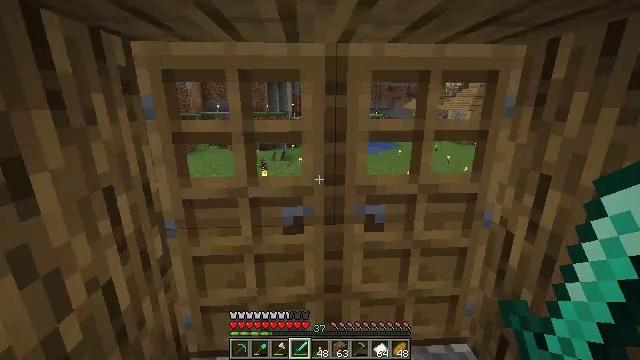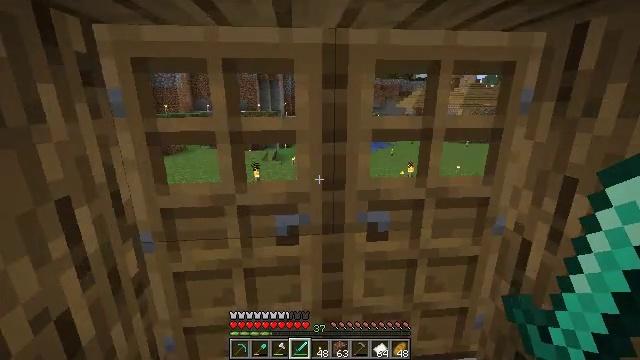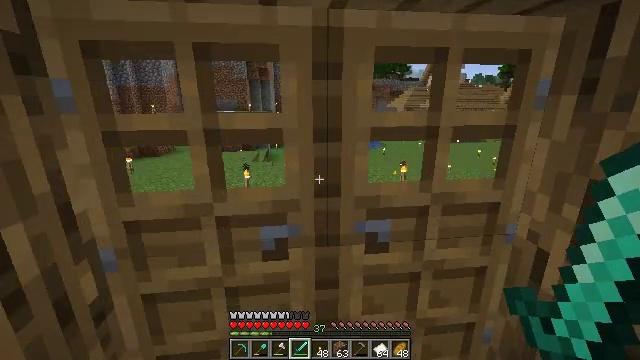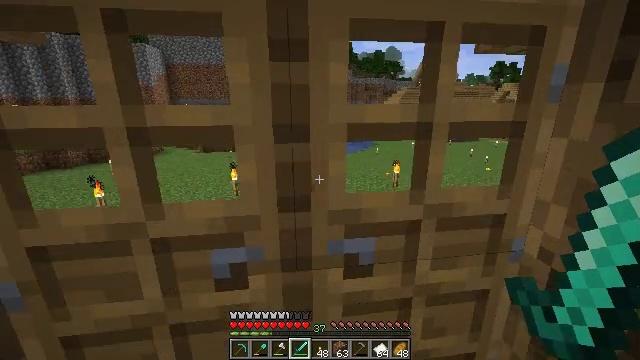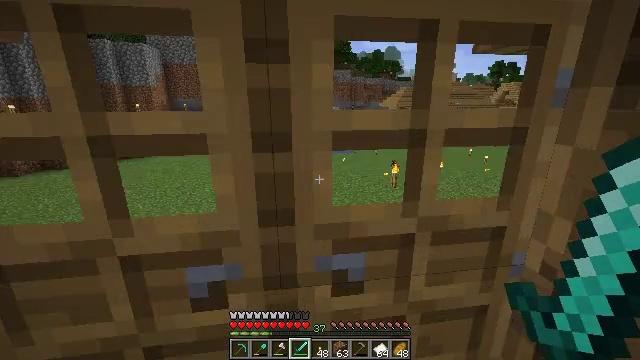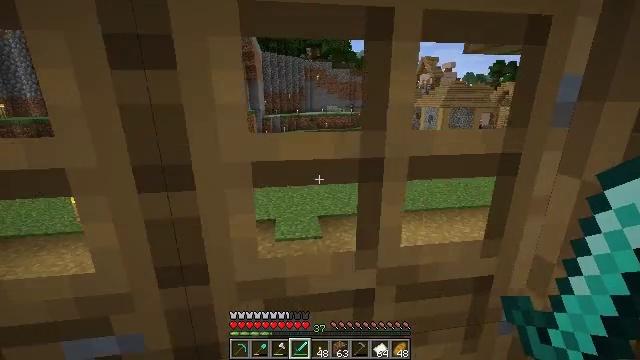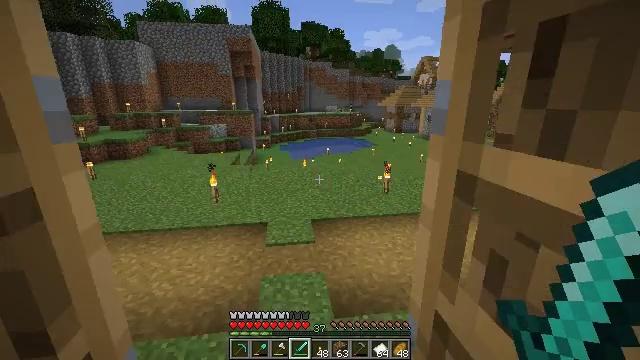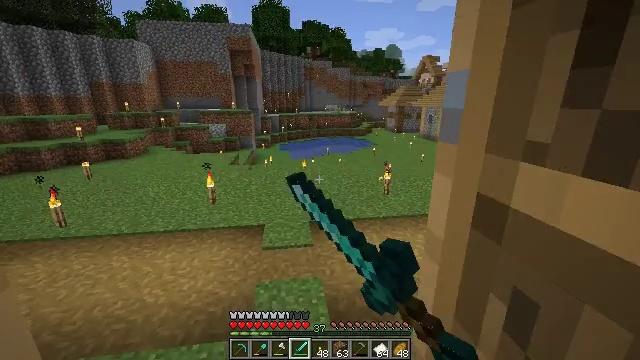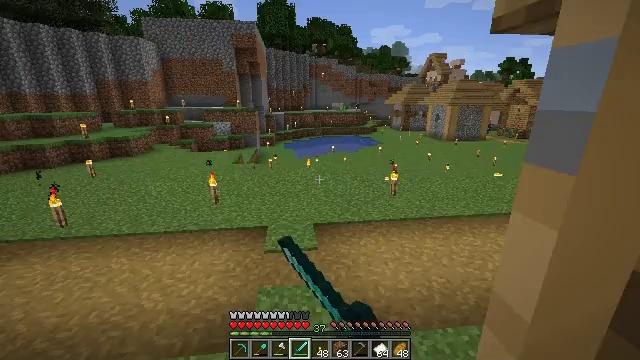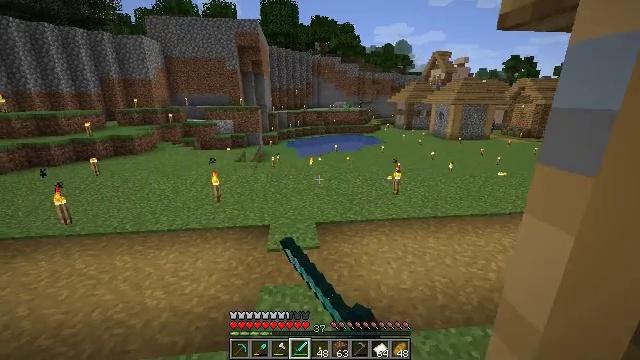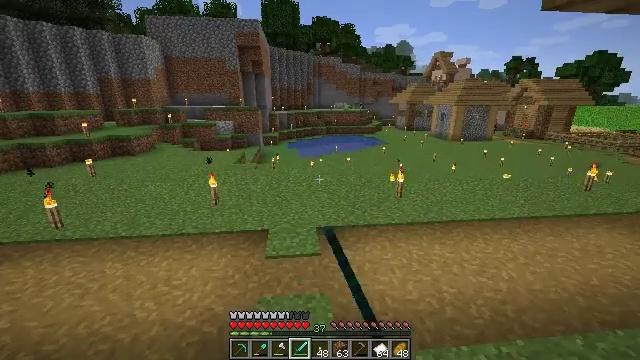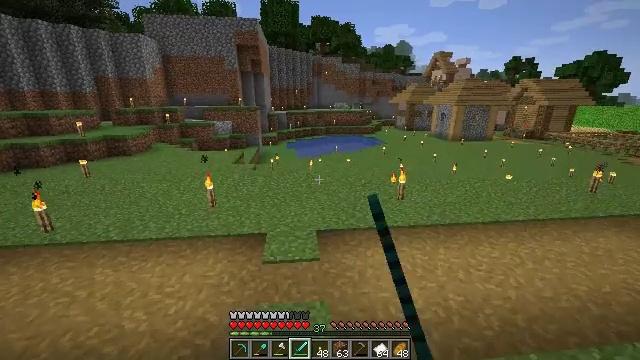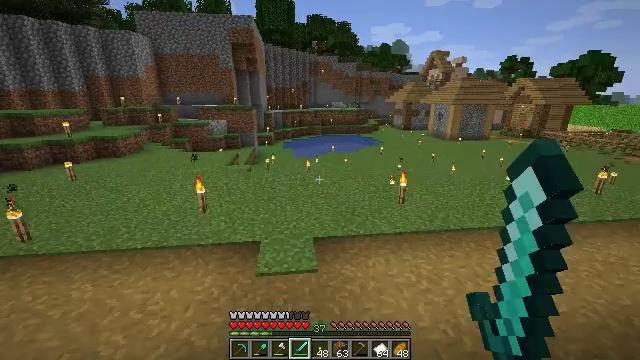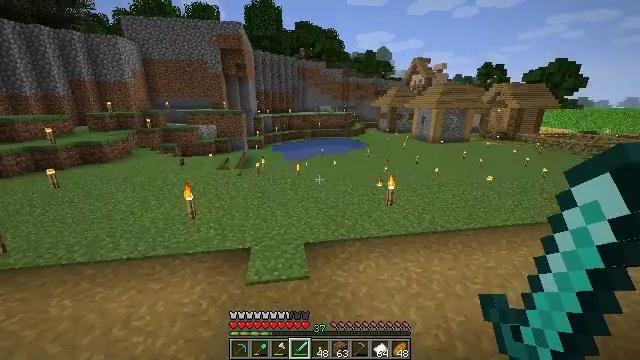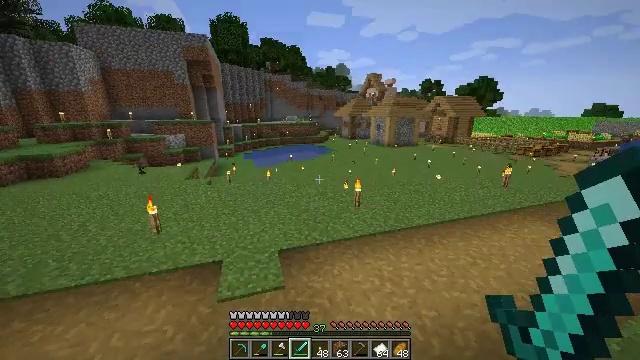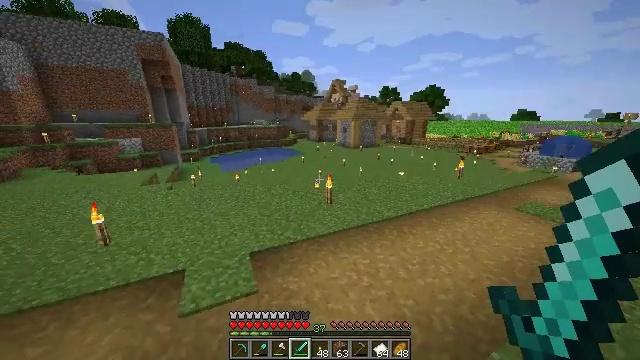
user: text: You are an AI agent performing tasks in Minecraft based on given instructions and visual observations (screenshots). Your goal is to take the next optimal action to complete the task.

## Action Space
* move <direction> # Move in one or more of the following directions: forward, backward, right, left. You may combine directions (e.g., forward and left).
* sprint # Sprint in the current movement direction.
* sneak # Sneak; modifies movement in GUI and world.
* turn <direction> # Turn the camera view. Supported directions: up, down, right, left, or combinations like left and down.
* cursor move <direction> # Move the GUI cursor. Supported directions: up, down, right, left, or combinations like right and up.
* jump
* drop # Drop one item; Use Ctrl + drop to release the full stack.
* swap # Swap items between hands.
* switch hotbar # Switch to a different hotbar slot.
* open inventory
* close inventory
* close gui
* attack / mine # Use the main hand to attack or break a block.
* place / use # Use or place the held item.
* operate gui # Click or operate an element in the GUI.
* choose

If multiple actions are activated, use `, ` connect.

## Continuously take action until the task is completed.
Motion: motion action
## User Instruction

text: Mine the smithing table.
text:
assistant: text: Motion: move forward, turn right
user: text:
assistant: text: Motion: move forward and move right, turn right
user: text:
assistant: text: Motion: move forward and move right, turn right
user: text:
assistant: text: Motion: move forward and move right
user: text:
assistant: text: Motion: move forward and move right
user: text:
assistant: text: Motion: move forward and move right, use / place
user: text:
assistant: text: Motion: move forward and move right, use / place
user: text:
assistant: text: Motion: move forward, turn left
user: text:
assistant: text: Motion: move forward, sprint
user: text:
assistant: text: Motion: move forward, sprint
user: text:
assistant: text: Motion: move forward, sprint
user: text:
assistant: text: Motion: move forward, sprint
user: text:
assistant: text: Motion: move forward, sprint, turn right
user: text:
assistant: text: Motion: move forward, sprint, turn right
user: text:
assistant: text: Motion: move forward, sprint, turn right
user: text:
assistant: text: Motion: move forward, sprint, turn right
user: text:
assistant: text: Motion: move forward, sprint, turn right
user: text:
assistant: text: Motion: move forward, sprint, turn right
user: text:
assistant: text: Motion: move forward, sprint, turn right, jump
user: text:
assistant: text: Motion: move forward, sprint, turn right, jump
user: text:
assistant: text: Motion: move forward, sprint, jump
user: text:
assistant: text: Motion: move forward, sprint, jump
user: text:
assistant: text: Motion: move forward, sprint, jump
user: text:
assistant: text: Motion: move forward, sprint, jump
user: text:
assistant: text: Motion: move forward, sprint, jump
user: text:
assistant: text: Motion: move forward, sprint, jump
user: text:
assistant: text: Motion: move forward, sprint, jump
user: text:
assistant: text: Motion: move forward, sprint, turn right, jump
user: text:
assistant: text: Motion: move forward, sprint, turn right, jump
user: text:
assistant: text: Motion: move forward, sprint, jump